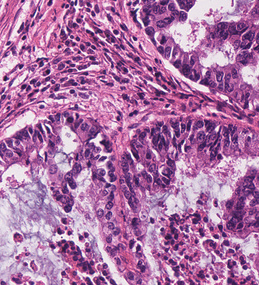
Tumor epithelial tissue: yes
Tumor-associated stroma tissue: yes
Normal tissue: no